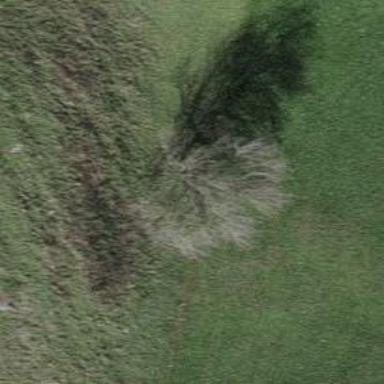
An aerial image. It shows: Single tag "natural: tree."